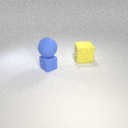
large blue rubber sphere above small blue rubber cube